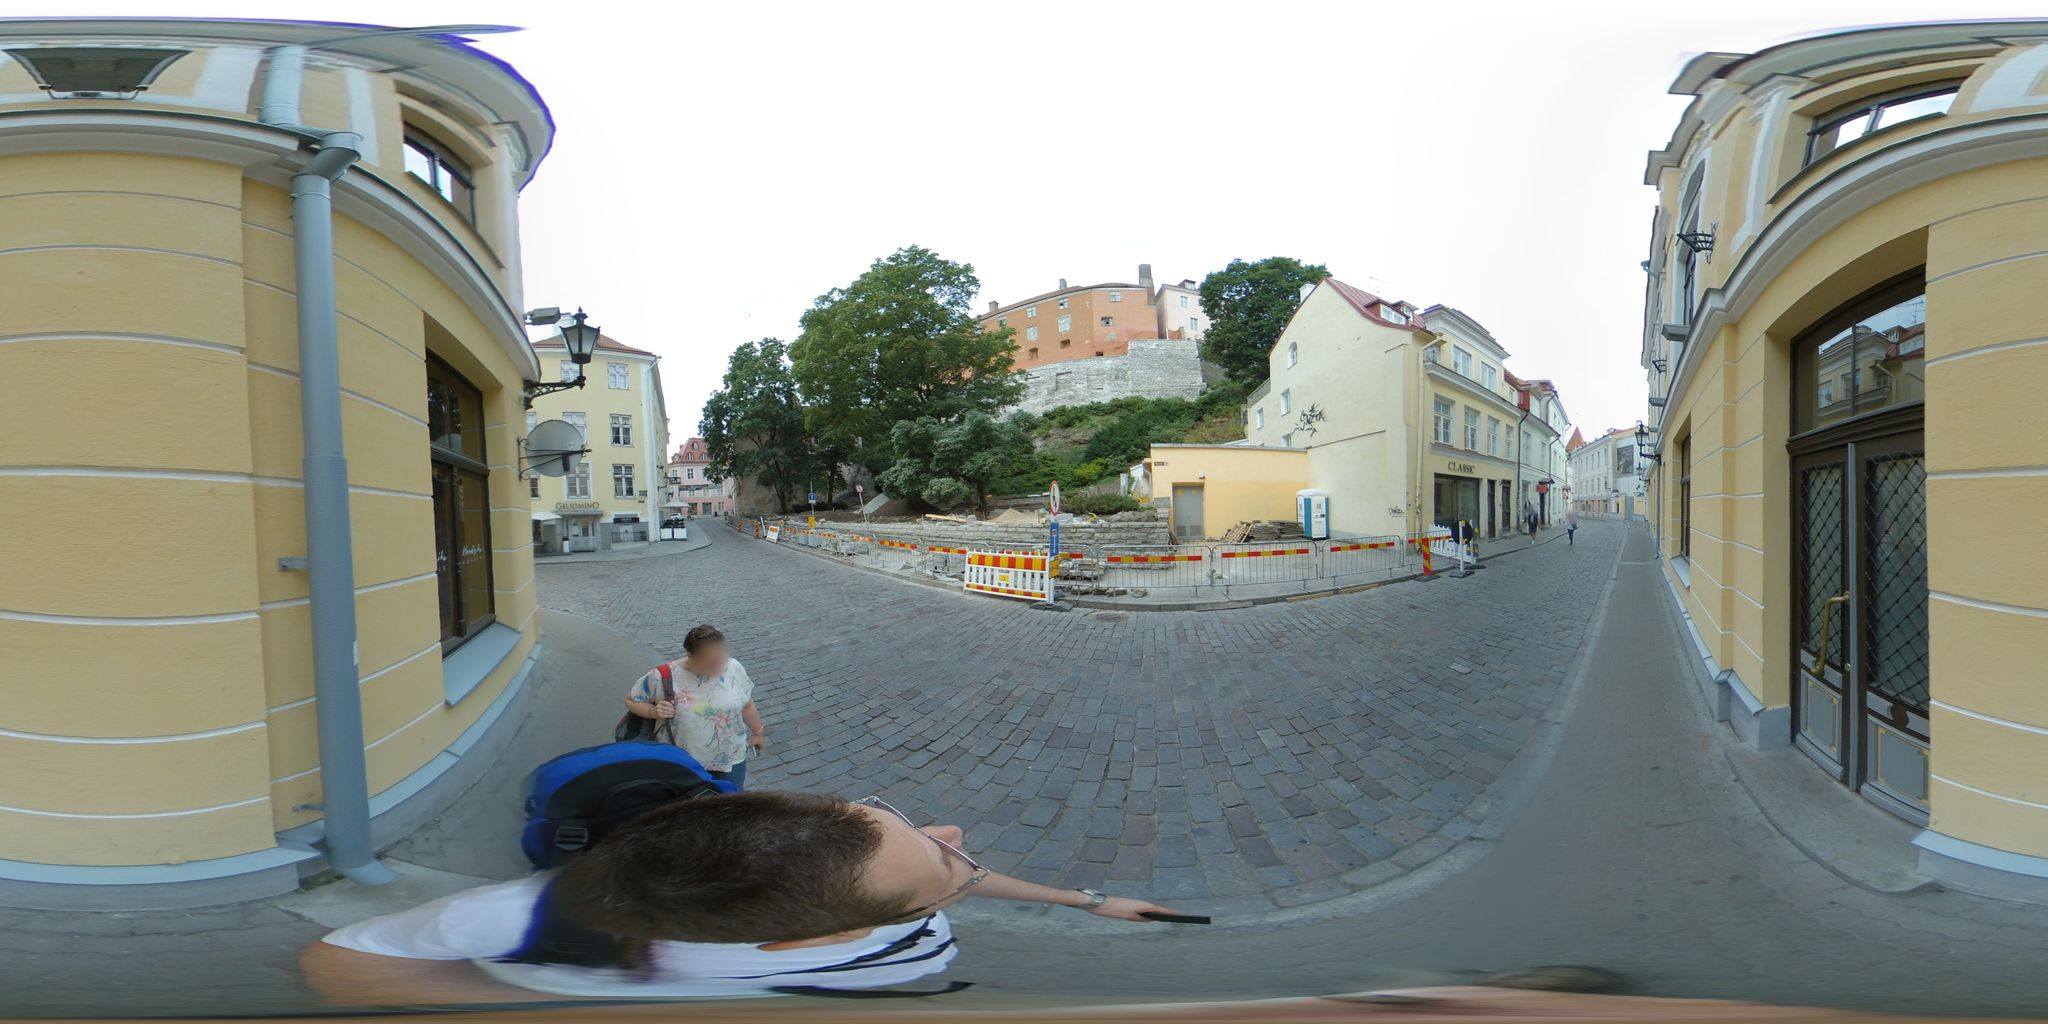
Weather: clear
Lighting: day
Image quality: good
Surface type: walking surface
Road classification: living_street
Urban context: urban centre
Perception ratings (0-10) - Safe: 1.72, Lively: 8.75, Beautiful: 8.11, Boring: 2.58, Depressing: 1.77, Wealthy: 2.15